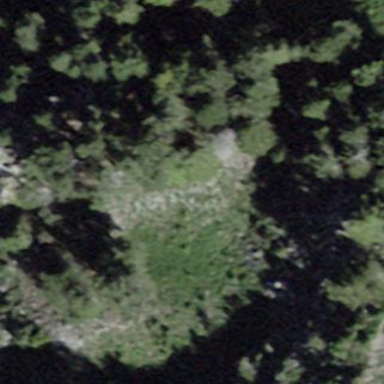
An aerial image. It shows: Forest area.